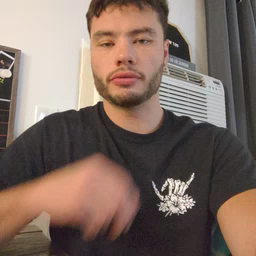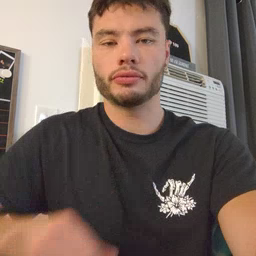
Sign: face